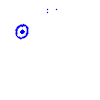
Particle: proton